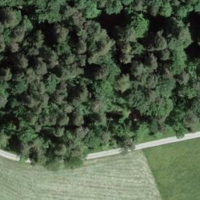
EUNIS habitat code: 44
Species observed at this site:
Clinopodium vulgare
Campanula patula
Euonymus europaeus